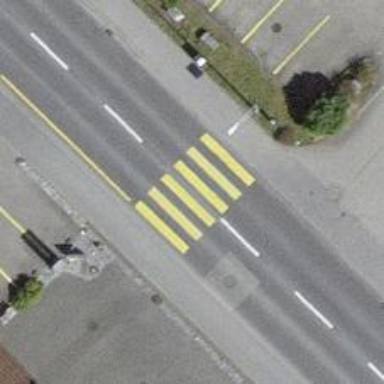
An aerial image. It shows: Uncontrolled zebra crossing with notable zebra markings.